Interaction volume radius: 10 \u00c5
Interaction volume height: 30 \u00c5
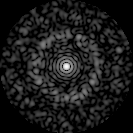
Disorder parameter: 0.8385